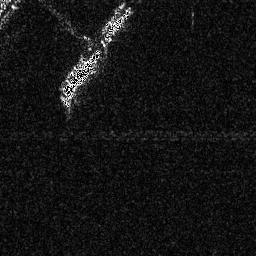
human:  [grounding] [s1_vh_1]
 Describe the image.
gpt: In the satellite image, there is  <ref>1 medium ship </ref> <box>[[38, 1, 51, 17, 0]]</box> located at top,  <ref>1 large ship </ref> <box>[[23, 18, 39, 38, 0]]</box> located at top.